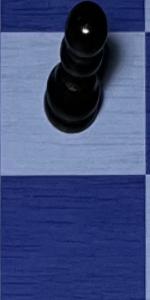
Label: Empty